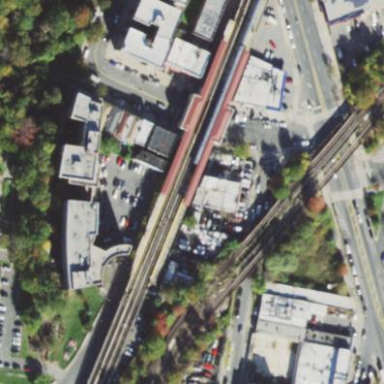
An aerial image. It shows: Bridge connecting railway platform and public transport platform.